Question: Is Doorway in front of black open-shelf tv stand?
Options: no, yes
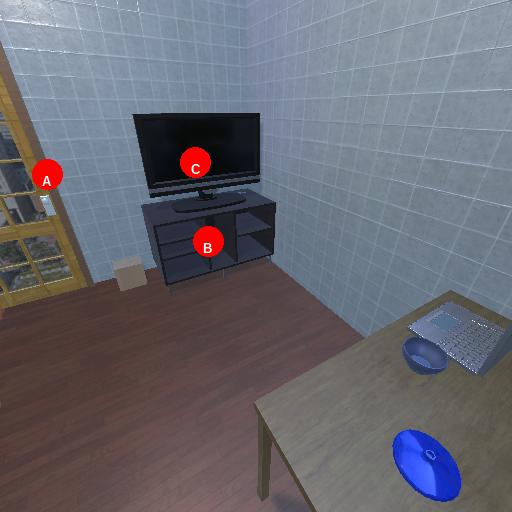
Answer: no